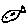
Label: fish